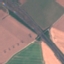
Land use / land cover: Highway